Question: I'm trying to use the NSNotificationCenter with Swift and I'm running into a problem. I'm trying the following:
'''
class MyClass {
init() {
NSNotificationCenter.defaultCenter().addObserver(self, selector: "stopTimer", name: UIApplicationDidEnterBackgroundNotification, object: [])
}
func stopTimer() {
println("Entered background!")
}
}
'''
When hitting the home button, the observer is never calling the selector, therefore my message is never being printed out.
Notice that I send an empty object at the end, the method signature for 'addObserver' is expecting an implicitly unwrapped object and setting it to 'nil' results in an 'EXC_BAD_ACCESS' error when the app enters background.
Any ideas?
I forgot to mention that this code is being executed from a framework included in my project.
Executing the code gives me a bad access abort signal.

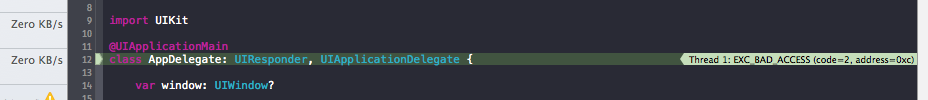
Answer: Alright, I figured this out. 2 problems:
- - 'NSObject'
Now, I can set 'object: nil' and everything works fine.
Thanks for all your help! :)